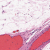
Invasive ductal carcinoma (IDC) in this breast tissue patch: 0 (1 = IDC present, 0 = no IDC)